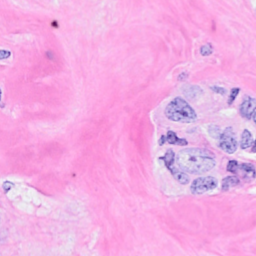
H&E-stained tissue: Breast